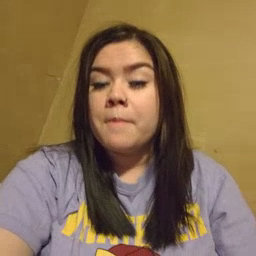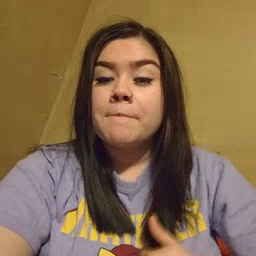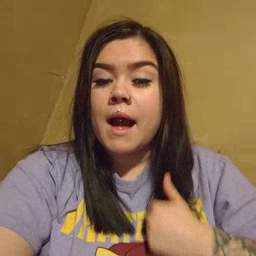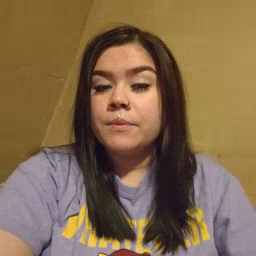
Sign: bath